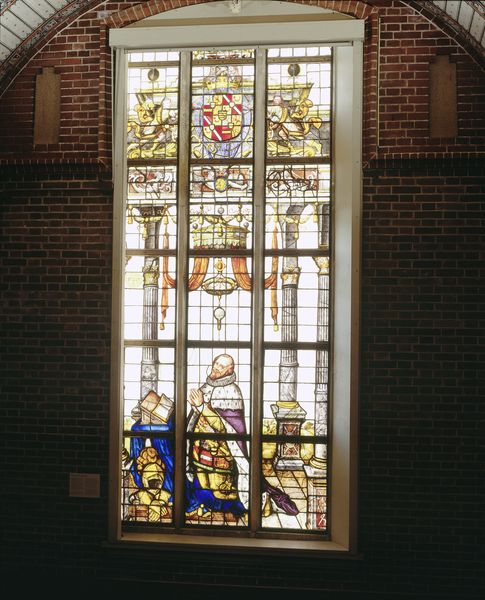
Titel: Ruit met Prins Maurits in biddende houding
Standort: Amsterdam
Institution: Rijksmuseum
Schlagwörter: blau, mann, gelb, fenster, grau, säulen, hermelin, pelz, vorhang, busch, kirche, krone, bogen, sprossenfenster, ziegel, lila, violett, backstein, foto, fotografie, sprossen, helm, rüstung, wappen, knieend, vierecke, vorhag